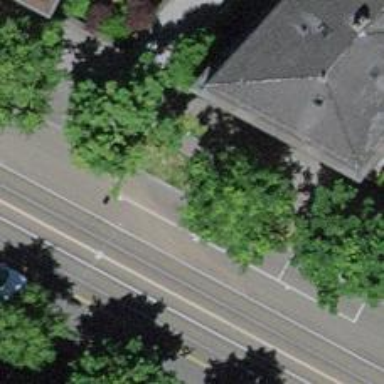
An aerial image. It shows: Avenue lined with trees.